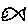
Label: fish